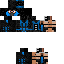
A male skeleton skin with dark skin, wearing brown helmet dressed in a blue armor chest and black pants, featuring a closed mouth.